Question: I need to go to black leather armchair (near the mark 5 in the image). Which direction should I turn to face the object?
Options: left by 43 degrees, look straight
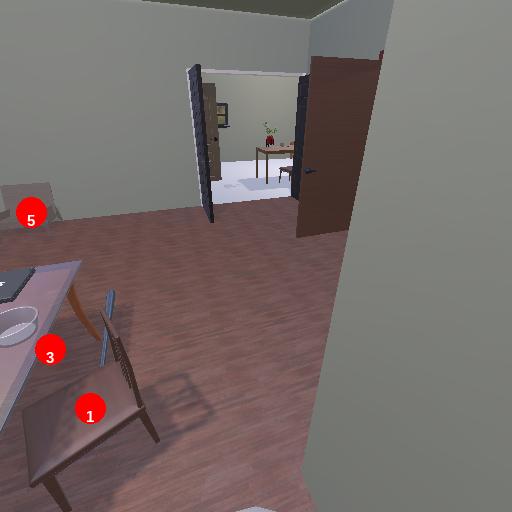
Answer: left by 43 degrees